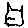
Label: cat